Interaction volume radius: 5 \u00c5
Interaction volume height: 20 \u00c5
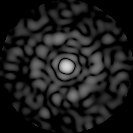
Disorder parameter: 0.8378